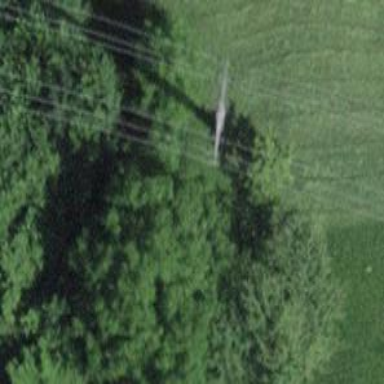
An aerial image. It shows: Three power lines with cables.